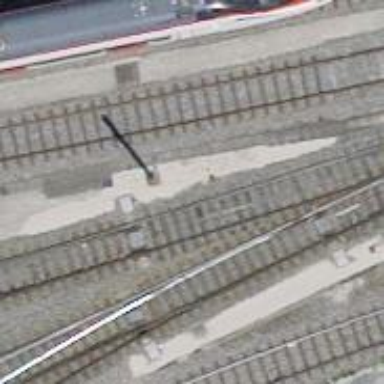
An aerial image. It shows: Railway switch.